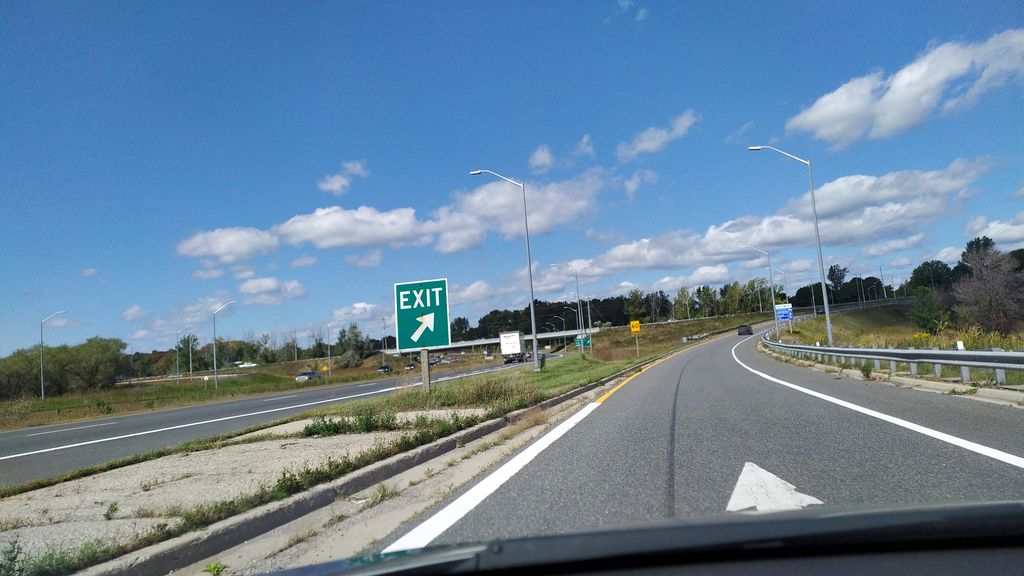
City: kitchener-waterloo